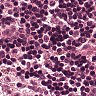
Metastatic tissue present: no